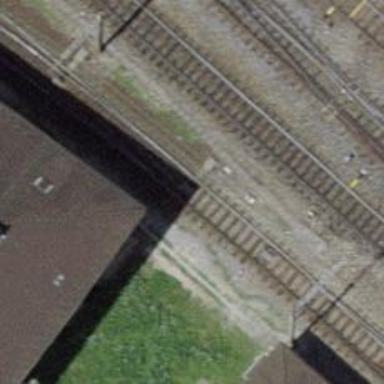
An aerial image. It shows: Single-track electrified railway yard with contact line electrification.